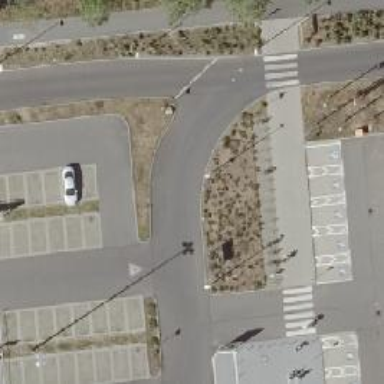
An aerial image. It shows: Asphalt road designated for service vehicles.